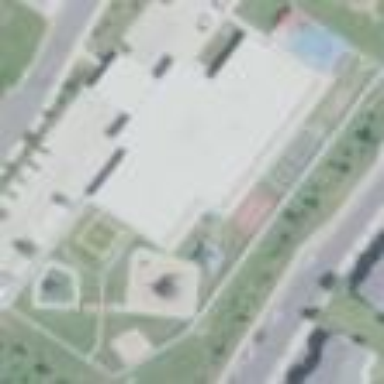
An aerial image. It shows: Schoolyard designated as leisure land.